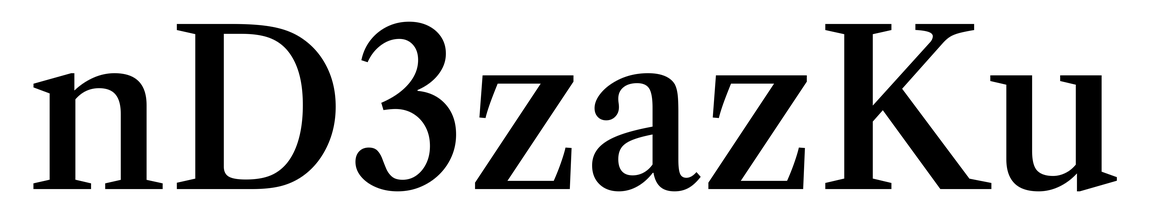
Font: LibreCaslonText_Medium